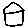
Label: house